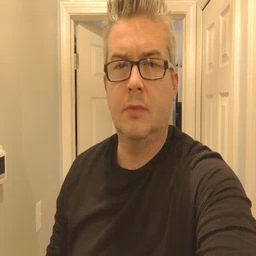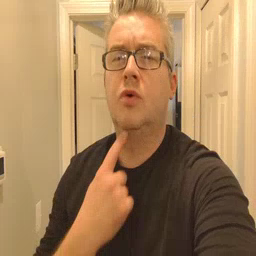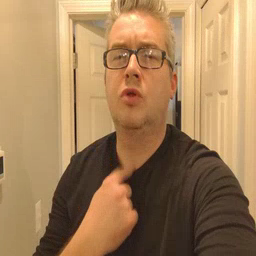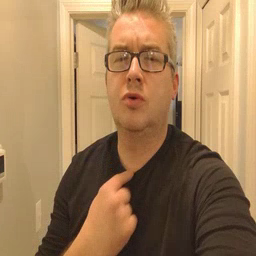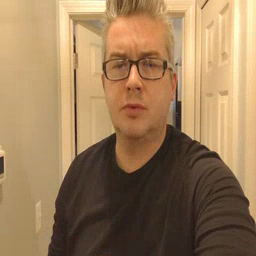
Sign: thirsty